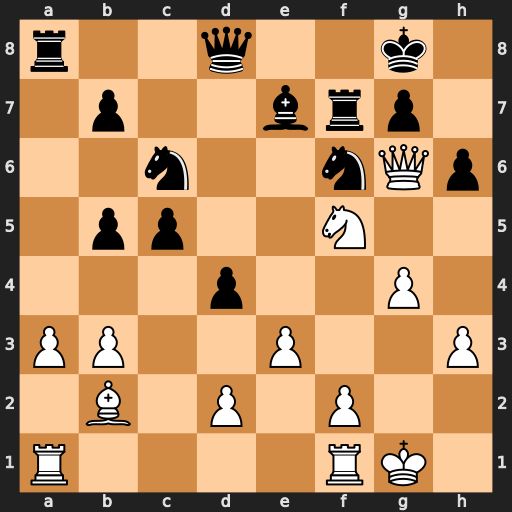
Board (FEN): r2q2k1/1p2brp1/2n2nQp/1pp2N2/3p2P1/PP2P2P/1B1P1P2/R4RK1
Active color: w
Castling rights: -
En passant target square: -
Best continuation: Nxh6+ Kh8 Nxf7+